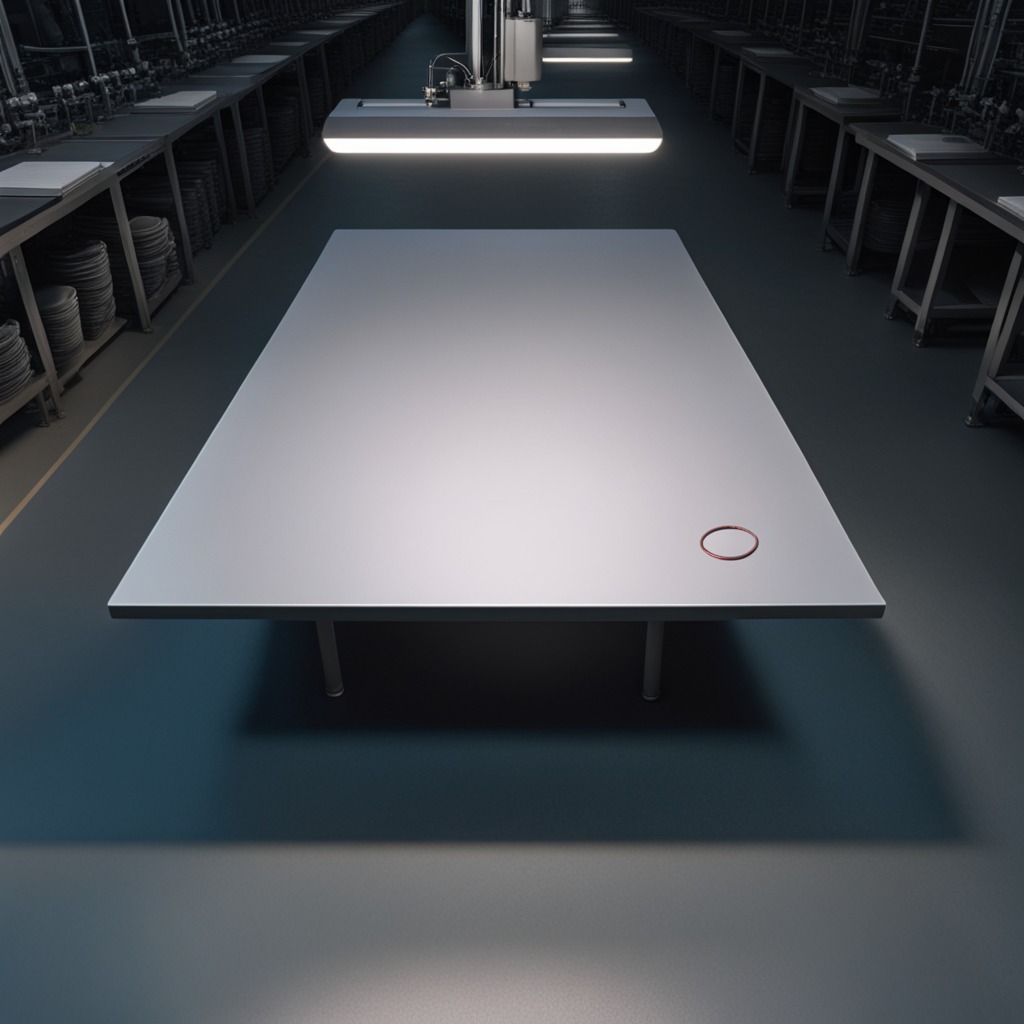
A rubber O-ring lying on a clean empty table in a basement in the evening